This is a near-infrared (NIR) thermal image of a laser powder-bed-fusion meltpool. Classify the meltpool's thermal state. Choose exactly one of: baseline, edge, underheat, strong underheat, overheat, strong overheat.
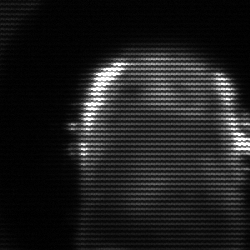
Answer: baseline